Field crop: maize
Growth stage: 2
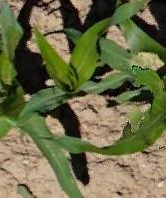
Species: maize